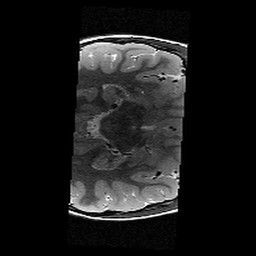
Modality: T2w
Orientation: axial
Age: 12
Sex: female
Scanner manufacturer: siemens
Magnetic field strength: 3 T
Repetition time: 9.23 s
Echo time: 0.067 s